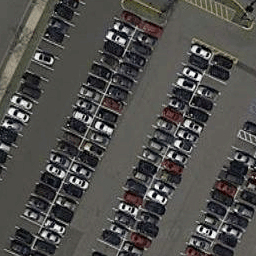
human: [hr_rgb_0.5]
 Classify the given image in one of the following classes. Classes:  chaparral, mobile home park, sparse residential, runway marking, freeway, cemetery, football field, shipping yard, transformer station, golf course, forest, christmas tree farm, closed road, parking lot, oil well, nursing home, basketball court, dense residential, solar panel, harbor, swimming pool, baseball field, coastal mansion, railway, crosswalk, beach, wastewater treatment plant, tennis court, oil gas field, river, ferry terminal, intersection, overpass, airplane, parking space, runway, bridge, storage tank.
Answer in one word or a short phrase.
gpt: parking lot